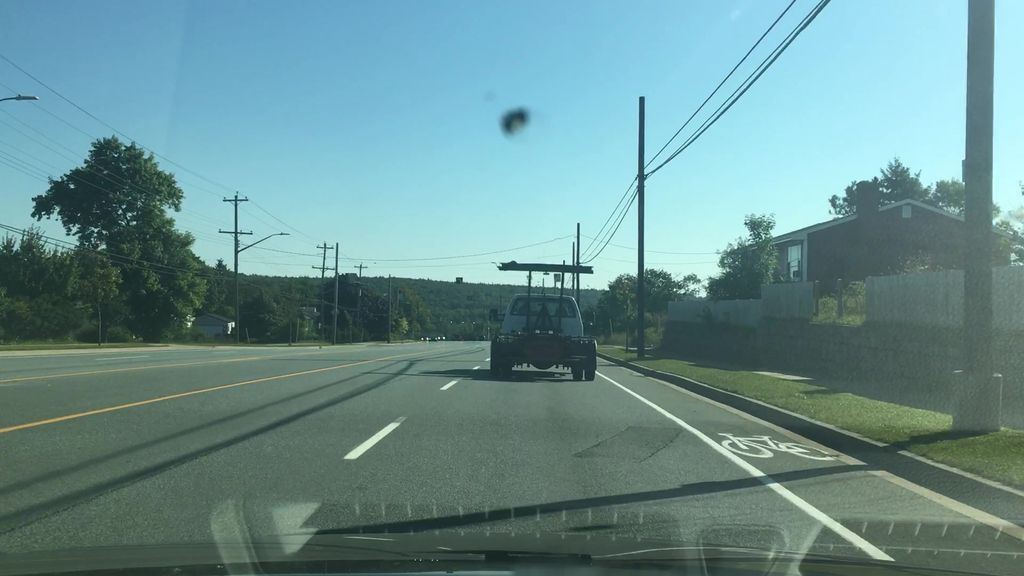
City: halifax